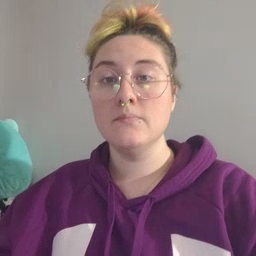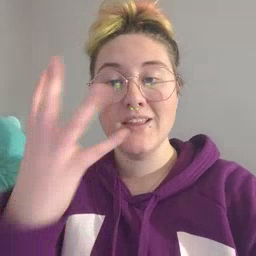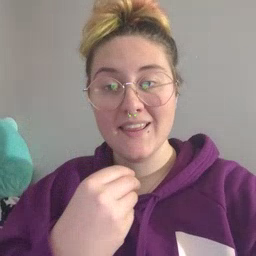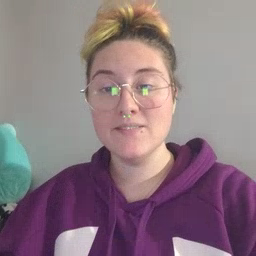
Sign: pretty